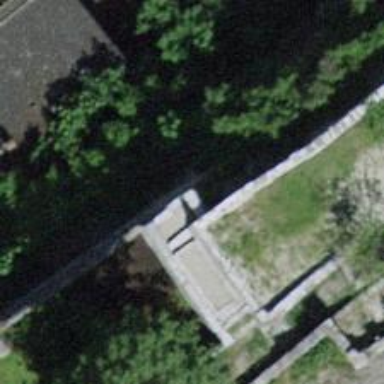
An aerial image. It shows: City wall in the picture.